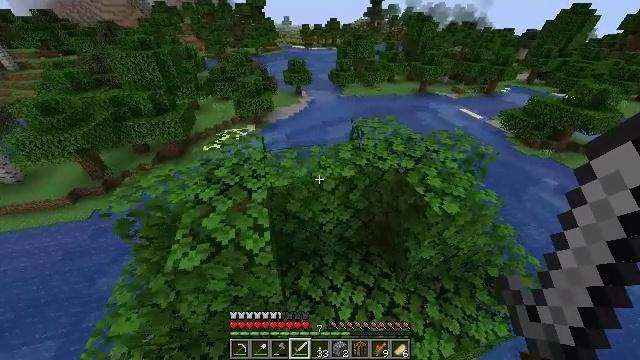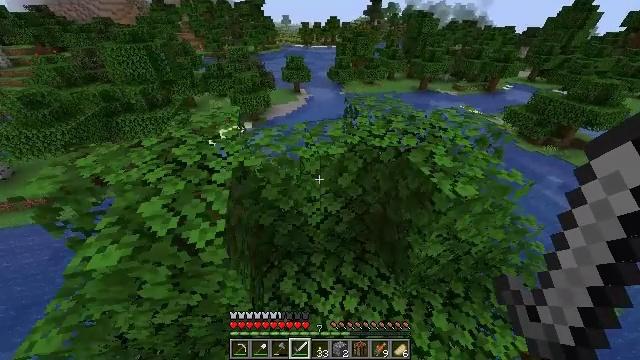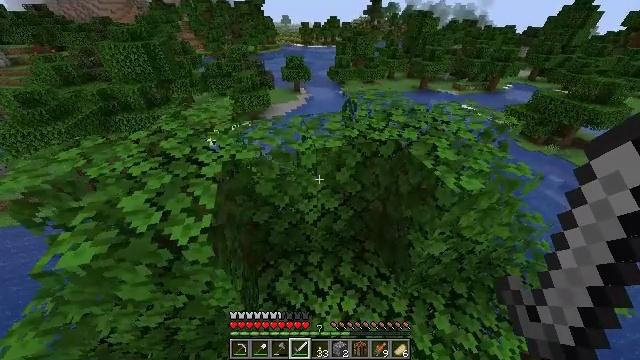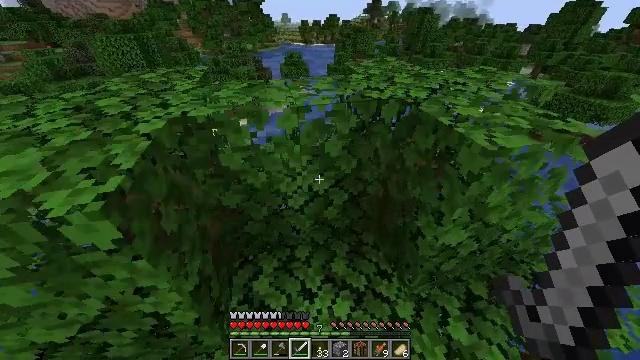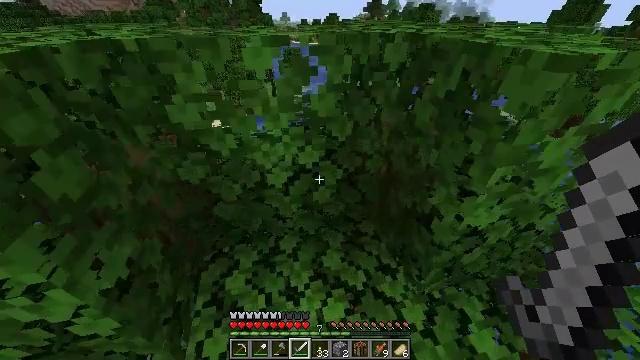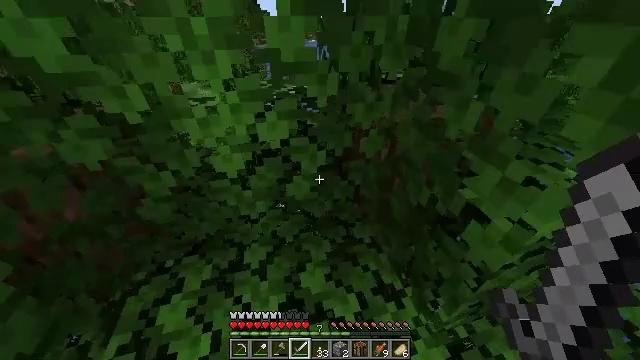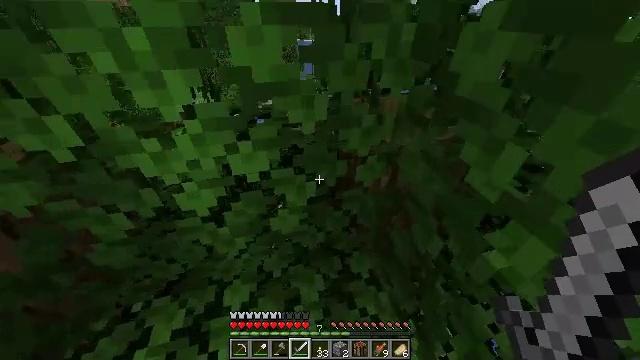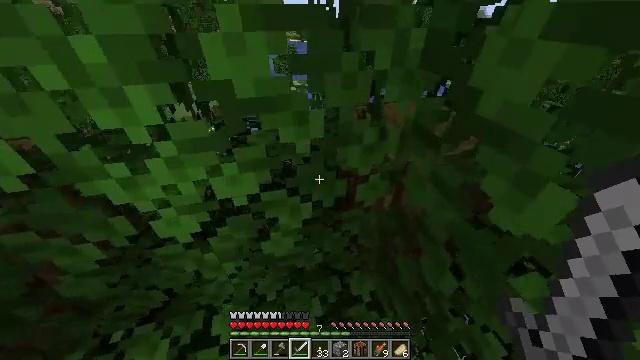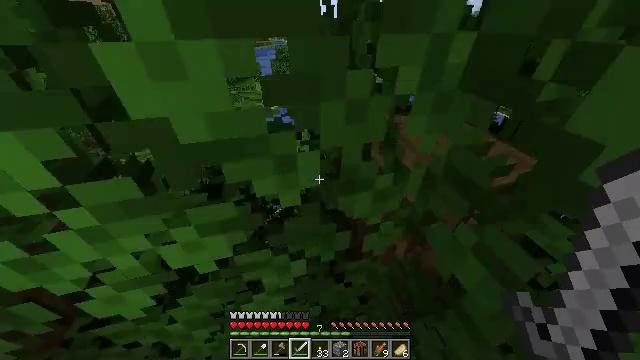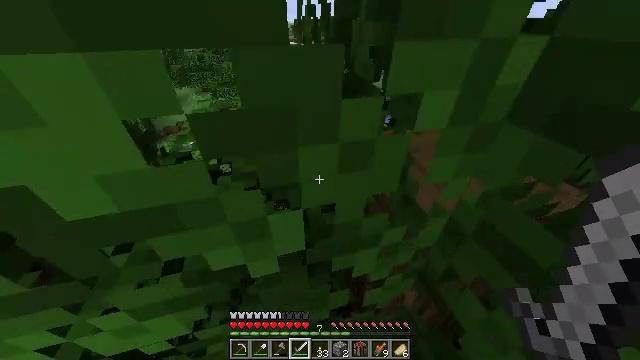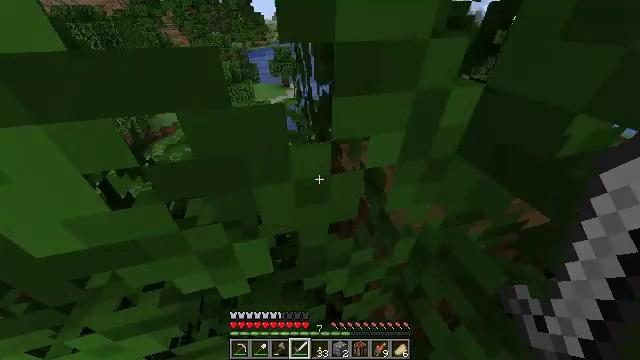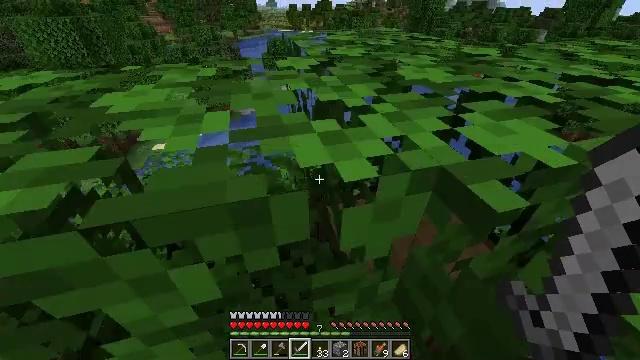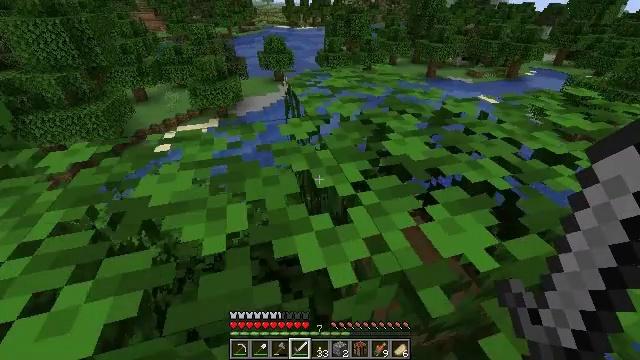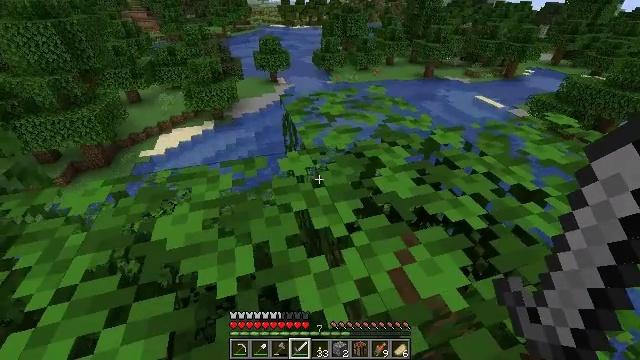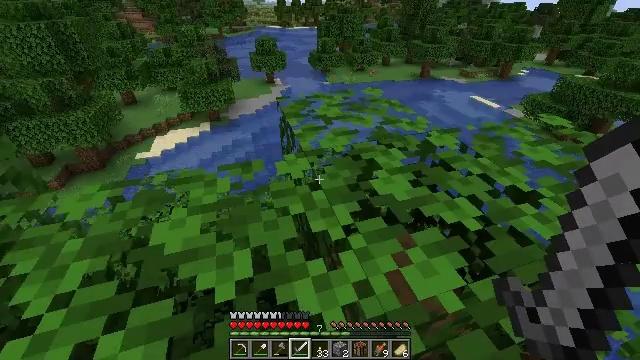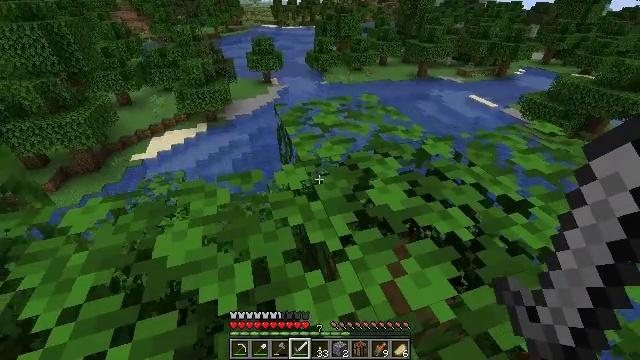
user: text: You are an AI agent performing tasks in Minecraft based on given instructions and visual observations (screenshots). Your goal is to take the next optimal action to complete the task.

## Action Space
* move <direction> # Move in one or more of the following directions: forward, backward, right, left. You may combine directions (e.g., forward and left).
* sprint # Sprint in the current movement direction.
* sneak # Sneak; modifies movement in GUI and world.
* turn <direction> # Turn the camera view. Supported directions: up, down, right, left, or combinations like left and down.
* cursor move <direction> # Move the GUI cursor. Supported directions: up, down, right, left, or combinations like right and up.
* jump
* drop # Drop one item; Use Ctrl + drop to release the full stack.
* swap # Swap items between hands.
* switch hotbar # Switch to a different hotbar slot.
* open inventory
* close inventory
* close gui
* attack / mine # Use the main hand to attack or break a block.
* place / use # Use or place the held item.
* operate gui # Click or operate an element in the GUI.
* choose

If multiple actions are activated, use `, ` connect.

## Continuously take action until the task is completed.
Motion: motion action
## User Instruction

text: Hunt fish.
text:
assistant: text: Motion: move forward, sprint
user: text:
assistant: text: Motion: move forward, sprint
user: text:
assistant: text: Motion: move forward, sprint
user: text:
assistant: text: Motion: move forward, sprint
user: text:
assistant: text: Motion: move forward, sprint
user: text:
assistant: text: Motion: move forward, sprint
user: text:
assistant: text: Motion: move forward, sprint
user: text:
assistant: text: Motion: move forward, sprint
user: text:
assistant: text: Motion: move forward, sprint
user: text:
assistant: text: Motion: move forward, sprint, jump
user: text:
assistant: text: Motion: move forward, sprint, jump
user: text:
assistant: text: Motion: move forward, sprint, jump
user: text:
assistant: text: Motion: move forward, sprint, jump
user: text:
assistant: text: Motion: move forward, sprint, jump
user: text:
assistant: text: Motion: move forward, sprint
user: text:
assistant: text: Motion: move forward, sprint, turn right
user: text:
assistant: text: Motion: move forward, sprint, turn right
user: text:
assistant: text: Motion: move forward, sprint, turn right
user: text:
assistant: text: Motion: move forward and move right, sprint, turn right
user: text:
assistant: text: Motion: move forward and move right, sprint, turn right
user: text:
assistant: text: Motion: move forward and move right, sprint, turn right
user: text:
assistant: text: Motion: move forward and move right, sprint, turn right
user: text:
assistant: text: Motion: move forward and move right, sprint, turn right
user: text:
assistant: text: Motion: move forward and move right, sprint, turn right
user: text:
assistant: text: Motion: move forward and move right, sprint
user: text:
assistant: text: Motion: move forward and move right, sprint
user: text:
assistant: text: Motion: move forward and move right, sprint, turn left
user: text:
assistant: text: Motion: move forward and move right, sprint, turn left
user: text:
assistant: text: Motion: move forward and move right, sprint, turn left
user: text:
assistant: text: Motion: move forward and move right, sprint, turn left and up